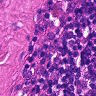
Metastatic tissue present: no